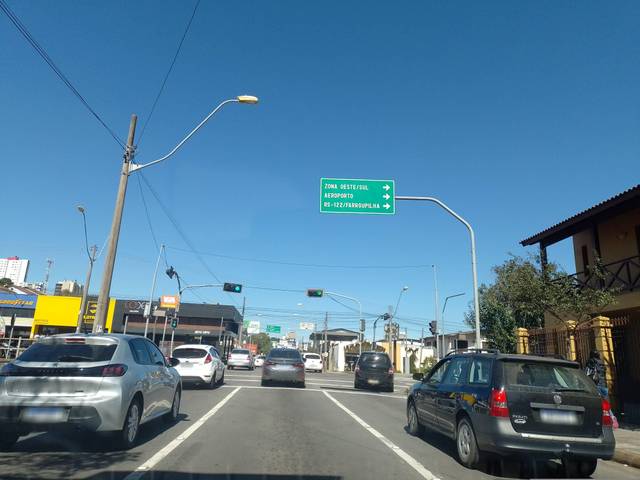
Region: Brazil
Coordinates: -29.149, -51.188